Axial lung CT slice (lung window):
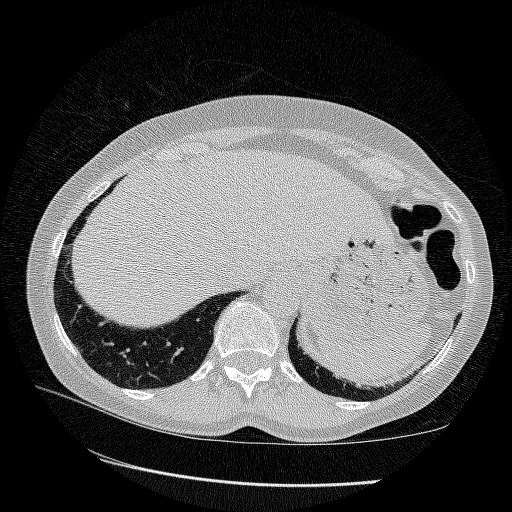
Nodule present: no